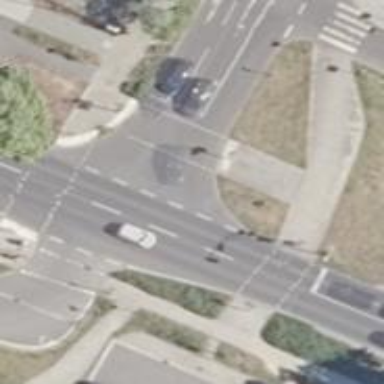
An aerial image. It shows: Road crossing with traffic signals.